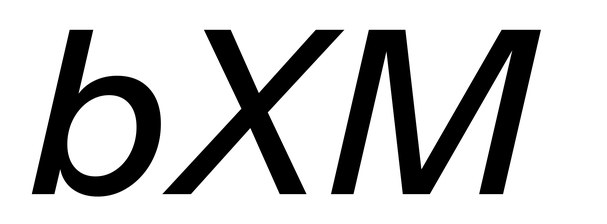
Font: InstrumentSans-Italic_Medium_Italic